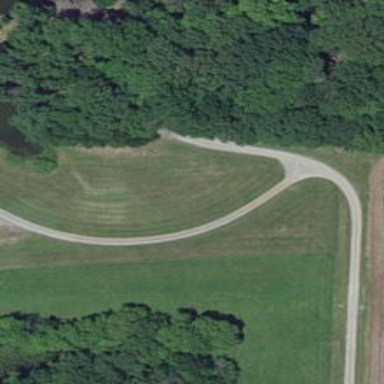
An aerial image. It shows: Unclassified road.